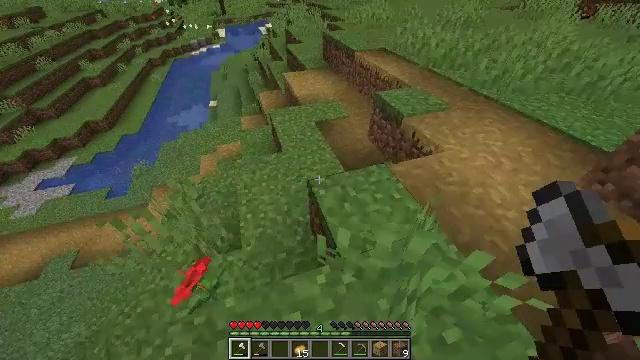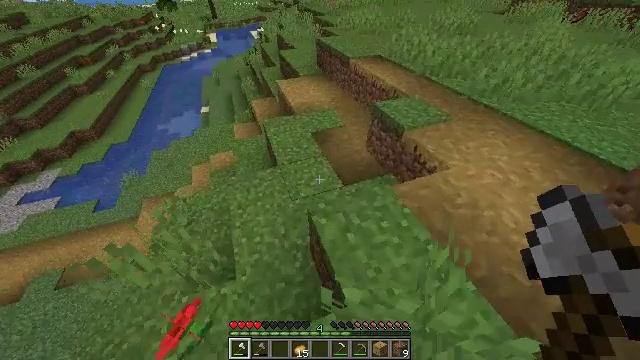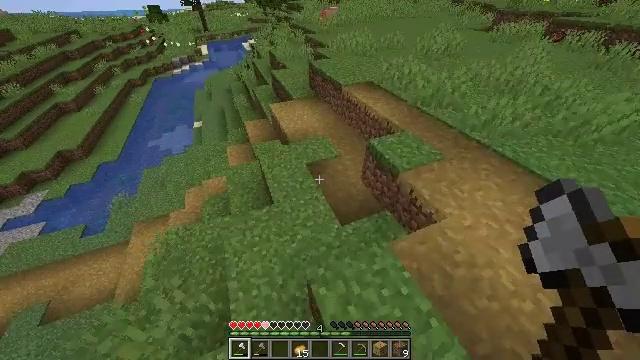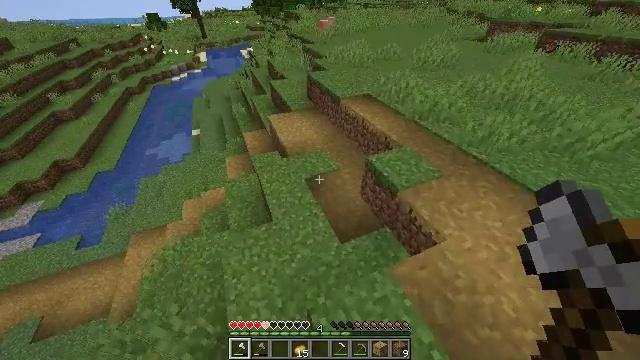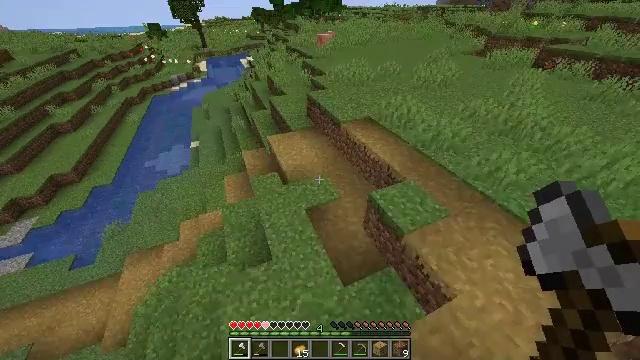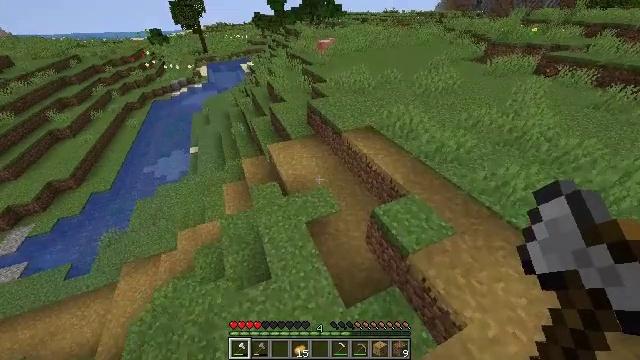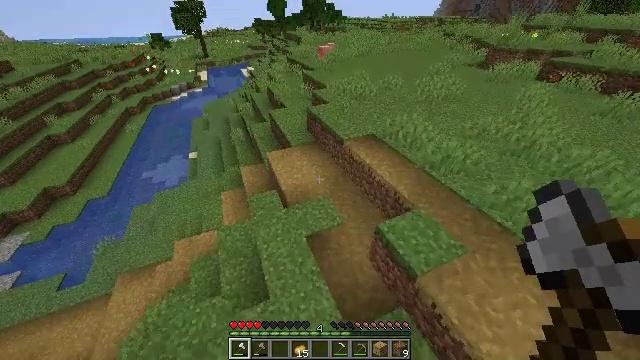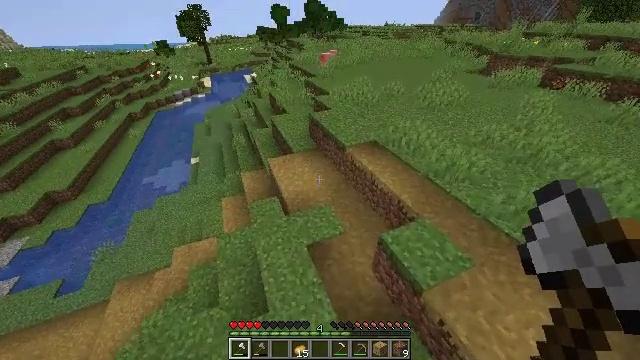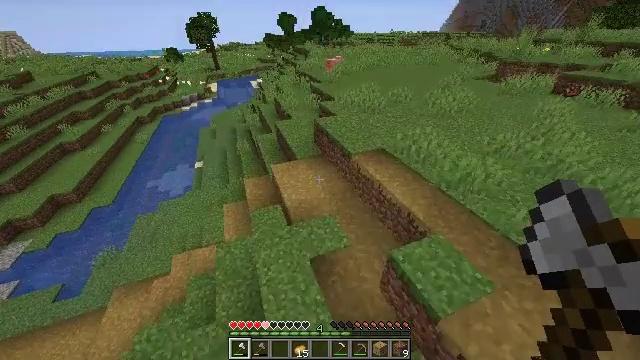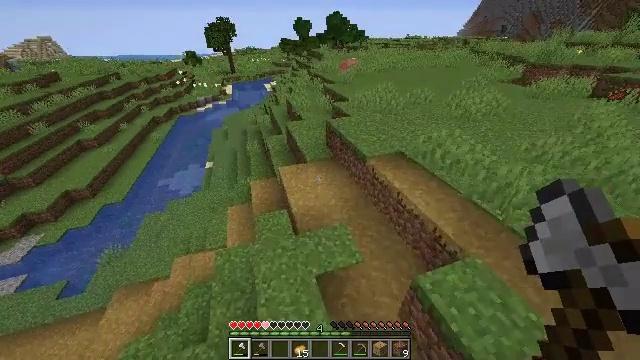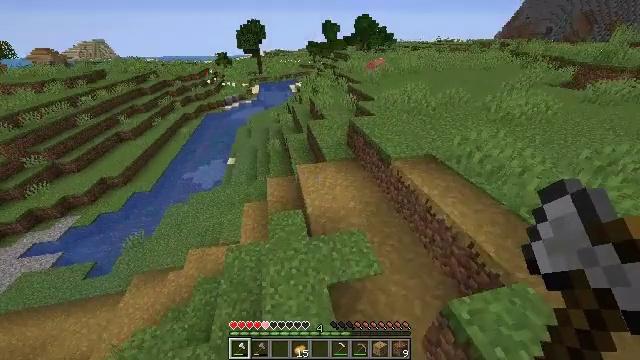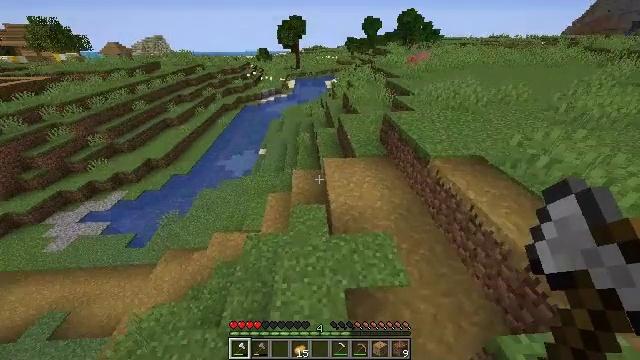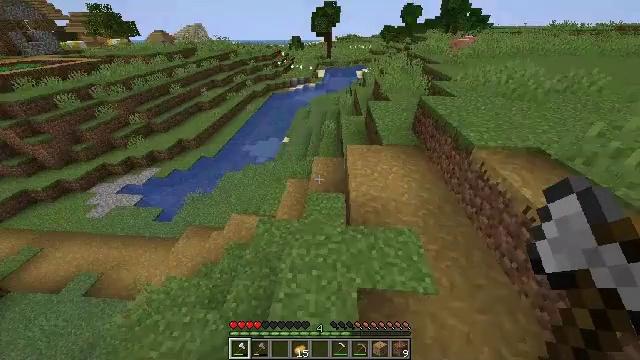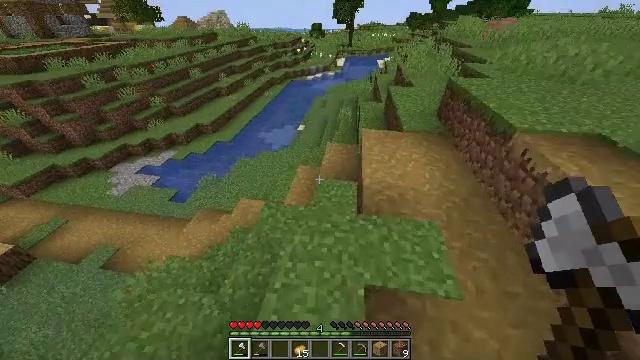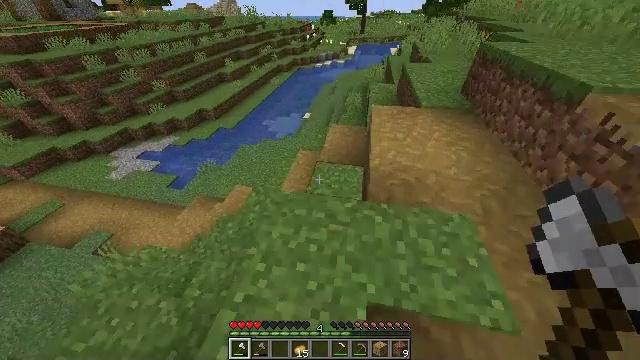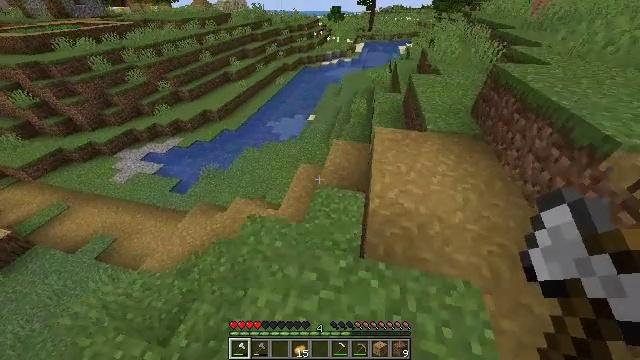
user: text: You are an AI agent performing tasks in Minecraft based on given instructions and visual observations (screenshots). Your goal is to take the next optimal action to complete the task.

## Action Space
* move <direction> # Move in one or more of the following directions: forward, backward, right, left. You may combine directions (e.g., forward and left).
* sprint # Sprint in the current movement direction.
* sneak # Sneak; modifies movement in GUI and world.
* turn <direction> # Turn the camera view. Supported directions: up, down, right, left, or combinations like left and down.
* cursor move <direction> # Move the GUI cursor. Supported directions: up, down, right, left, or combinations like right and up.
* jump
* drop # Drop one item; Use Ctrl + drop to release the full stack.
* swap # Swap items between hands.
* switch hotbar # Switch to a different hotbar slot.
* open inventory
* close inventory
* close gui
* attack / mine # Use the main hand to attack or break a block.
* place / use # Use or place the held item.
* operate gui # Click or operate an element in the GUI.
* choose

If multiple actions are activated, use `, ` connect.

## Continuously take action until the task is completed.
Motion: motion action
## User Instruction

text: Mine the bee nest.
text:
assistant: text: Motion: move forward, sprint, turn right, jump
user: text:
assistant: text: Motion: move forward, sprint, turn right and up, jump
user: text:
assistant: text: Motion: move forward, sprint, turn up, jump
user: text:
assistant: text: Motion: move forward, sprint, turn up, jump
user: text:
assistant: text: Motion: move forward, sprint, jump
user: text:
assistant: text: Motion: move forward, sprint, jump
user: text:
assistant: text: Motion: move forward, sprint, turn up, jump
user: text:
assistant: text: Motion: move forward, sprint, turn left and up, jump
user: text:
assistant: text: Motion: move forward, sprint, turn left and up, jump
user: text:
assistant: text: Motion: move forward, sprint, turn left, jump
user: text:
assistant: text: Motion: move forward, sprint, turn left, jump
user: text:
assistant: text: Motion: move forward, sprint, turn left and down, jump
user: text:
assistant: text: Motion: move forward, sprint, turn left and down, jump
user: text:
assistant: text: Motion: move forward, sprint, turn left and down, jump
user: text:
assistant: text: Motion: move forward, sprint, turn left, jump
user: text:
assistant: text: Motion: move forward, sprint, turn left and down, jump
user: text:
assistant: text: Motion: move forward, sprint, turn left and down, jump
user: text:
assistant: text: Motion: move forward, sprint, jump
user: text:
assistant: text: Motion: move forward, sprint, jump
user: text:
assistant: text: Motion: move forward, sprint, jump
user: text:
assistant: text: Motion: move forward, sprint, jump
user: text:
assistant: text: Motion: move forward, sprint, turn right, jump
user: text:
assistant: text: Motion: move forward, sprint, turn right, jump
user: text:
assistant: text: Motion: move forward, sprint, turn right and down, jump
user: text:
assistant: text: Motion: move forward, sprint, turn right, jump
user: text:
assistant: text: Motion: move forward, sprint, jump
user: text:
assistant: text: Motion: move forward, sprint, jump
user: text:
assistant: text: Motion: move forward, sprint, jump
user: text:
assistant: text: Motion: move forward, sprint
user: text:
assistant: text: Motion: move forward, sprint